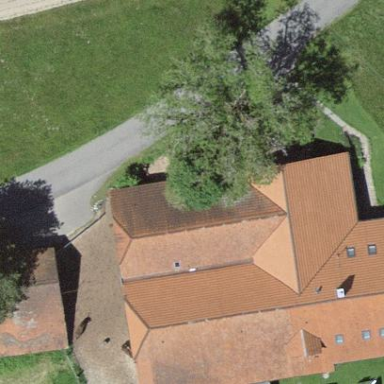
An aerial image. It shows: Farm building.